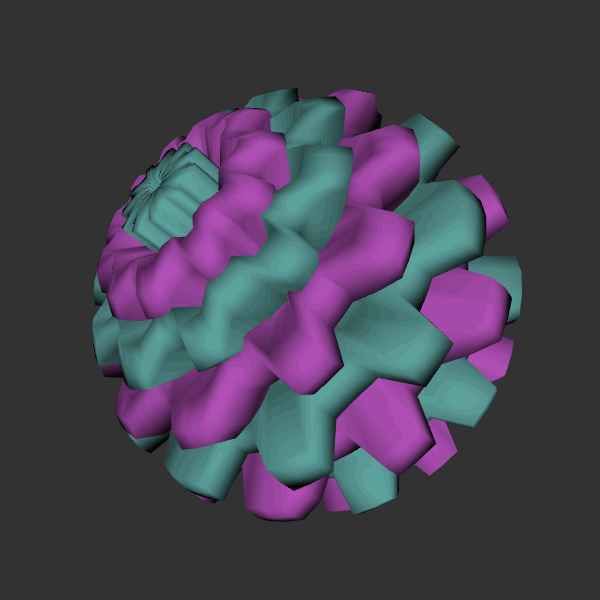
Background: dark